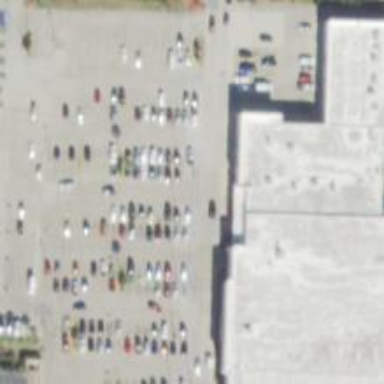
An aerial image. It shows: Fitness centre on leisure land.